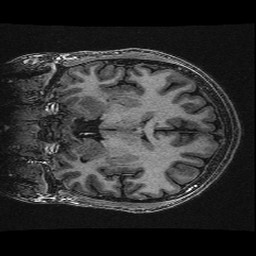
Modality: T1w
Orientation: coronal
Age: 24
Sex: male
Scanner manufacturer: ge
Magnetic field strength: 3 T
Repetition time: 0.008848 s
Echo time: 0.003544 s